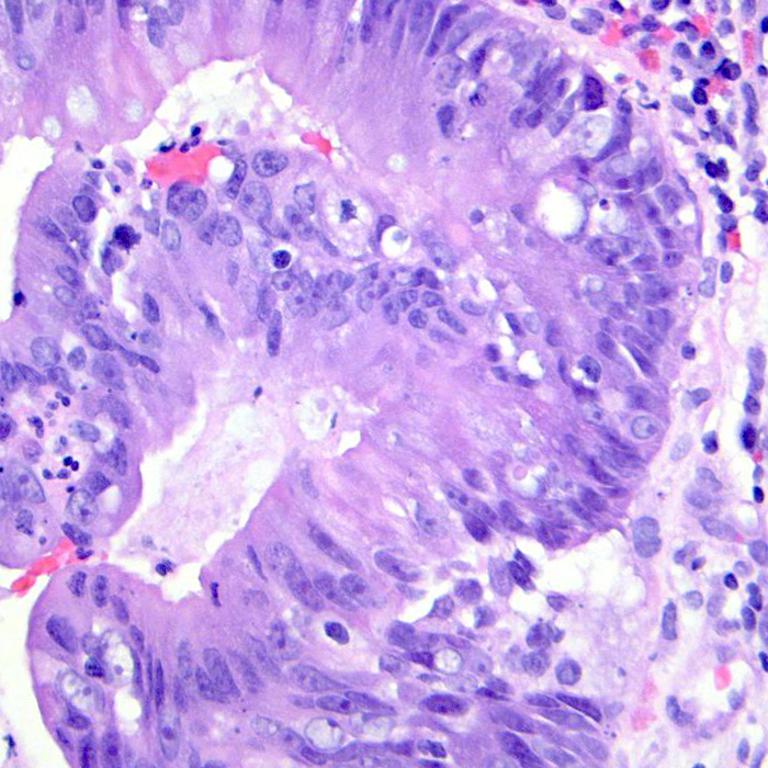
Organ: colon
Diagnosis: adenocarcinomas